Question: What is the reading of the measurement in the image?
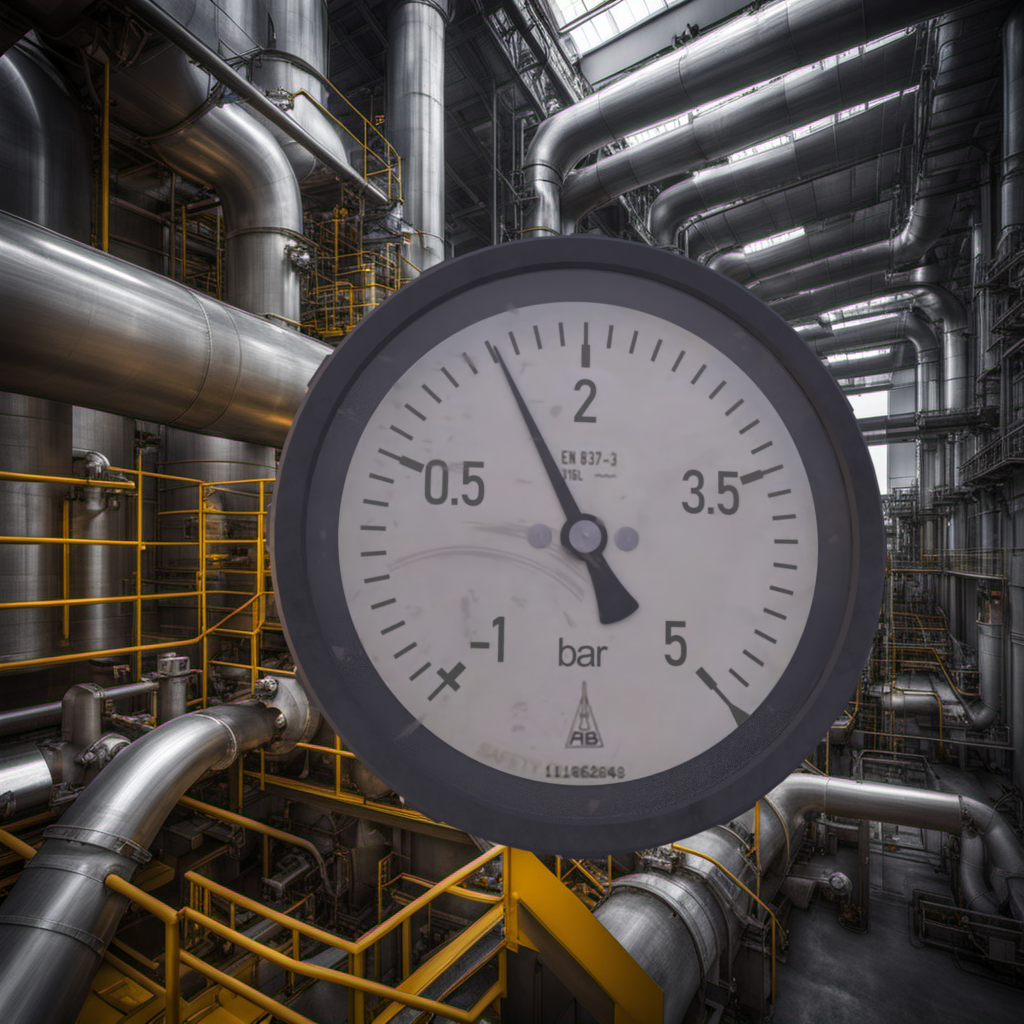
Answer: The result is 1.42
Question: What is the value range of the measurement in the image?
Answer: The range is from -1 to 5
Question: What is the minimum and maximum reading range of the measurement in the image?
Answer: The minimum value is -1 and the maximum value is 5